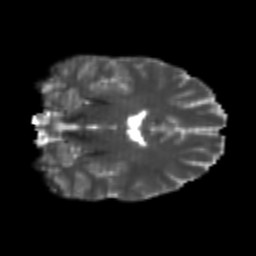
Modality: T2w
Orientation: coronal
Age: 22
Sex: male
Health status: healthy
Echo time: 0.074 s